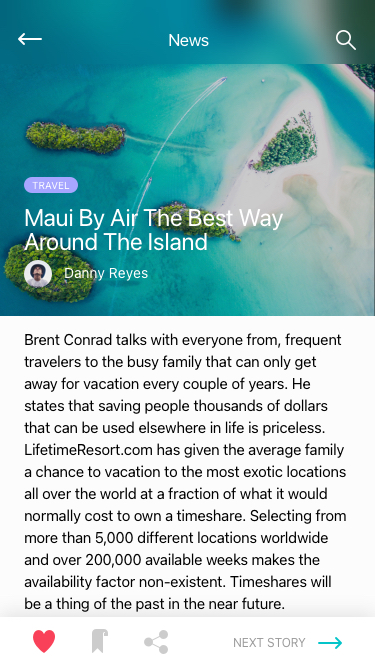
Text in this UI design:
Maui By Air The Best Way Around The Island
Travel
Danny Reyes
News
Brent Conrad talks with everyone from, frequent travelers to the busy family that can only get away for vacation every couple of years. He states that saving people thousands of dollars that can be used elsewhere in life is priceless. LifetimeResort.com has given the average family a chance to vacation to the most exotic locations all over the world at a fraction of what it would normally cost to own a timeshare. Selecting from more than 5,000 different locations worldwide and over 200,000 available weeks makes the availability factor non-existent. Timeshares will be a thing of the past in the near future. Timeshares have a huge upfront cost that comes with mortgage payments if you can not afford to pay all of the initial cost upfront. They have annual dues whether you use the one lousy week of vacation or not! If you would like to stay somewhere else, you have to exchange your week for somebody else’s, GOOD LUCK! And if you want to sell your timeshare, Brent Conrad with Global Resorts Network (GRN) and LifetimeResort.com will tell you, it will be more fact than fiction that the most you will get for your timeshare is 15-20 cents on the dollar. There are so many negatives associated with a timeshare that no wonder most timeshare owners are disappointed. It truly is one of the worst investments an individual can make.

LifetimeResort.com is taking a new approach on Travel. They believe in being able to pay a low one time, Lifetime membership fee that has No annual fees, No monthly Fees, No exchange fees, and No other fees ever! LifetimeResort.com is giving you a choice from over 5,000 different Resorts worldwide to choose from. These are NOT Motels either. They are four and five Star Resorts that are very well known. The rooms are spacious and have kitchens and balconies with views! The best part is, the most a client will ever pay is $698 for 8 days and 7 nights with No Black out dates or restricted weeks. The value on that is so apparent that LifetimeResort.com receives calls and e-mails from all over the globe on a constant basis.
Next Story